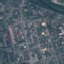
Land use / land cover class: Residential